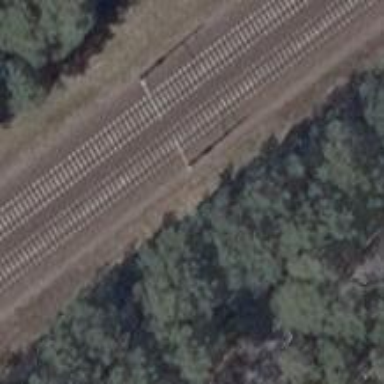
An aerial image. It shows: Railway milestone with catenary mast.